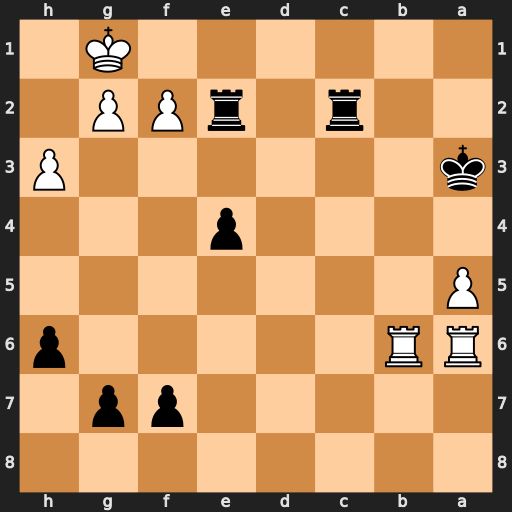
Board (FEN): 8/5pp1/RR5p/P7/4p3/k6P/2r1rPP1/6K1
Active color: b
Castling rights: -
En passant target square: -
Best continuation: Rxf2 Rg6 fxg6